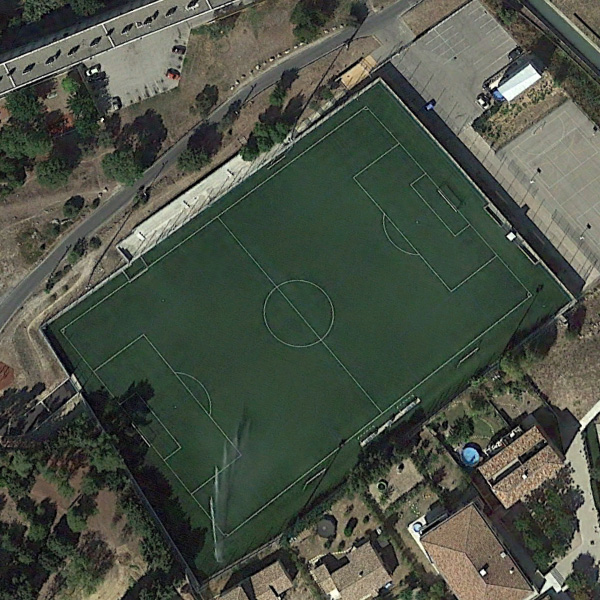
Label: Playground